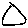
Label: triangle